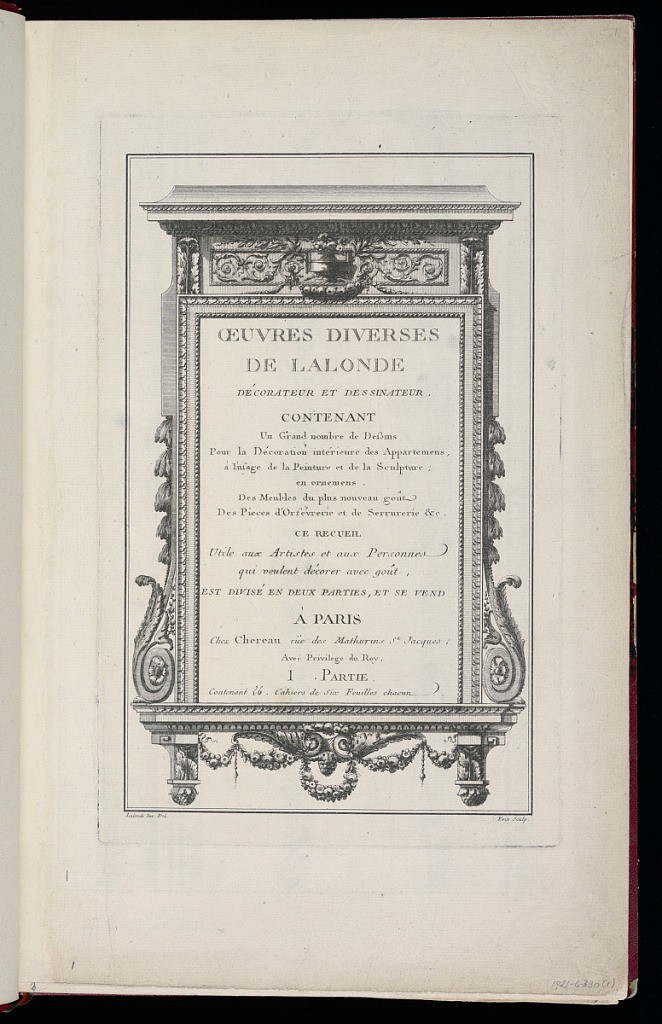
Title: Title Page
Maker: Richard de Lalonde, French, active 1780–96
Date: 1775-1788
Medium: Etching on off-white laid paper
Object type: Print
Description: Aedicule with a plaque on which the title is carved. The frieze is decorated with a flower-filled vase and rose garlands, scrolling split-leaf, egg-and-dart, and acanthus leaf ornamentation. The plate is signed but not numbered.